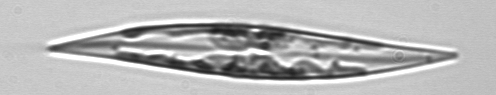
Label: Pleurosigma